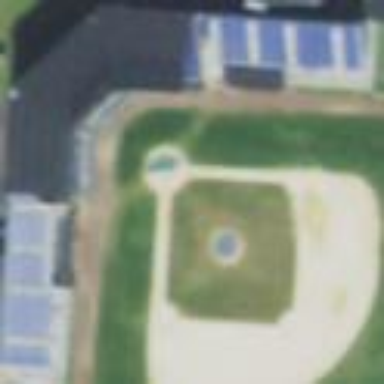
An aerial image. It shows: Baseball stadium for leisure land sports.